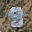
Label: 8